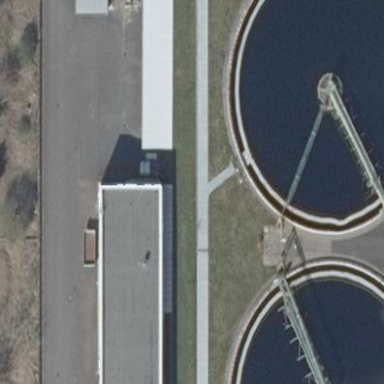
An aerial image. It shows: Body of wastewater.